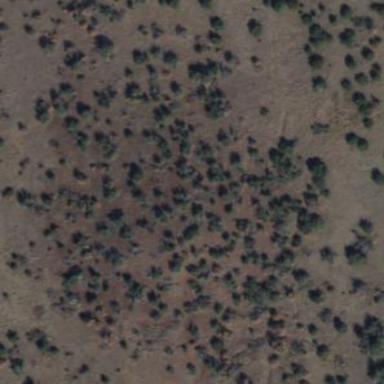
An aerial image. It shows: Patch of scrub vegetation.